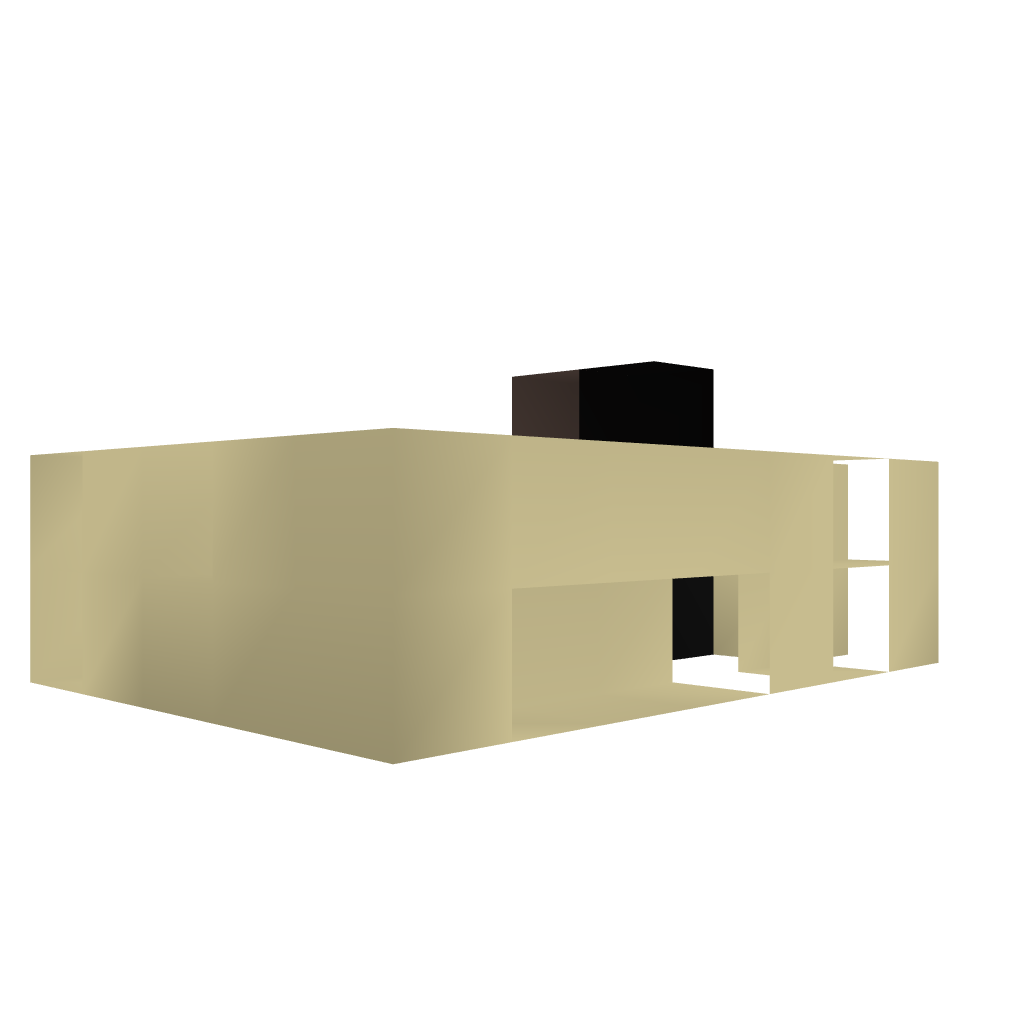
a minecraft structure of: Never Night Cube